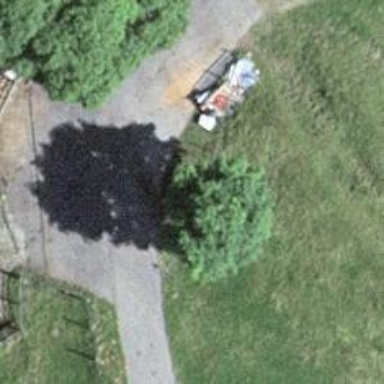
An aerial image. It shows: Single tag "natural: tree."